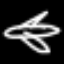
Label: airplane